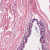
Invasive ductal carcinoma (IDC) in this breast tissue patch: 1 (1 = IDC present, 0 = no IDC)